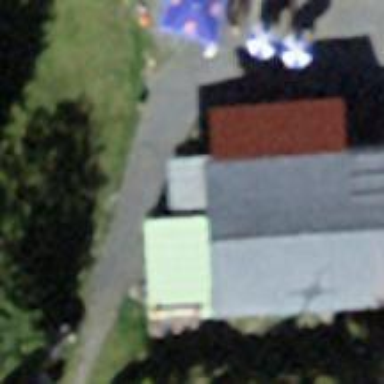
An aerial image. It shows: Kiosk building.